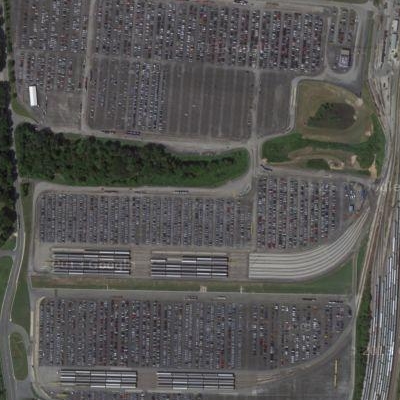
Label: Parking